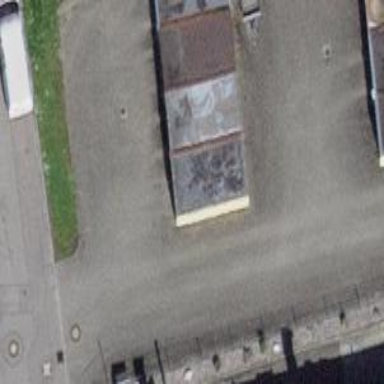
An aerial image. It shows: Group of garages.